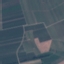
Label: PermanentCrop